Current action and preconditions to check: trajectory_clear

Your task: For each precondition in the list above, predict whether it will hold at this action.

Consider the current scene as observed from the mobile robot's camera, and analyze the predicted future states of all dynamic agents (e.g., people, animals, vehicles, or any moving entities) within the NEXT SECOND.

IMPORTANT: Only answer "very likely" if you are absolutely certain—based on strong, clear evidence—that a dynamic agent will violate the precondition in the predicted future state. Do NOT answer "very likely" for unlikely, ambiguous, or low-probability risks.

Ask yourself for each precondition: Is there a high probability, with clear and convincing evidence, that the predicted future states of any dynamic agent will interfere with the predicted future state of the currently executing action within the NEXT SECOND, causing that precondition to fail?

Assess the risk level based on these predictions. Use "likely" or "very likely" if motions create a clear risk of interference.

Use "neutral" or "improbable" if agents are nearby but their predicted paths are clearly diverging or non-conflicting.

Failure Risk Categories: "very improbable", "improbable", "neutral", "likely", "very likely"

Answer Format: Output ONLY the probability_of_failure value from these categories: "very improbable", "improbable", "neutral", "likely", "very likely"

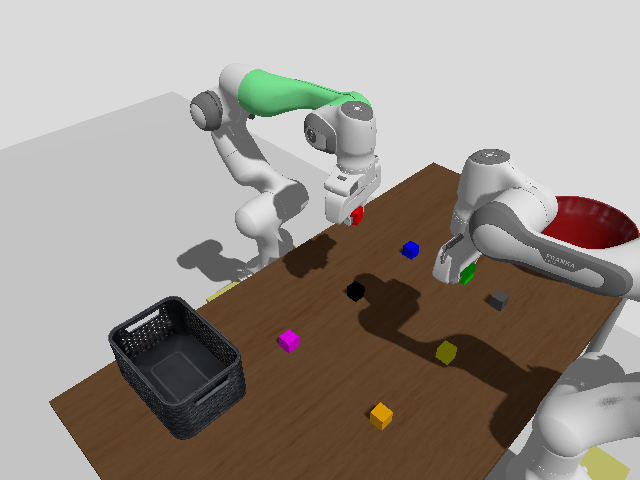

Answer: very improbable